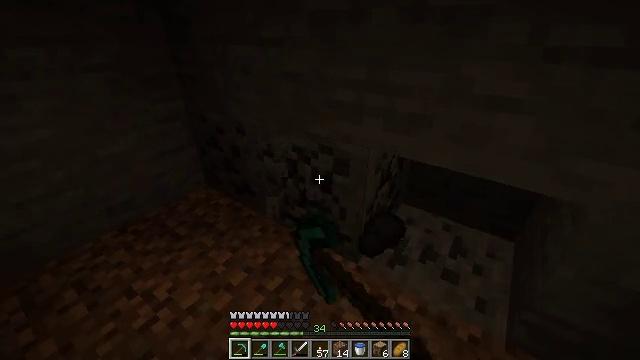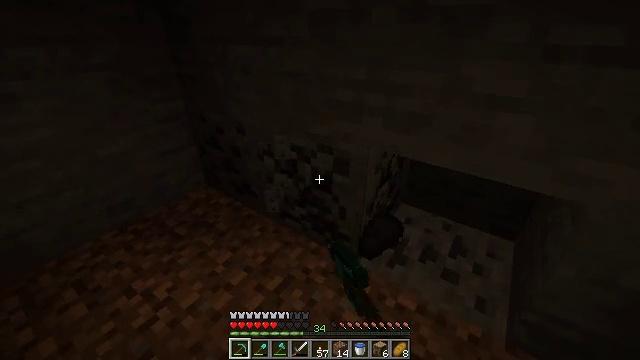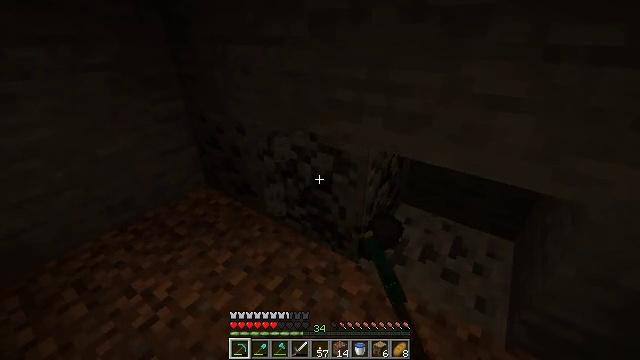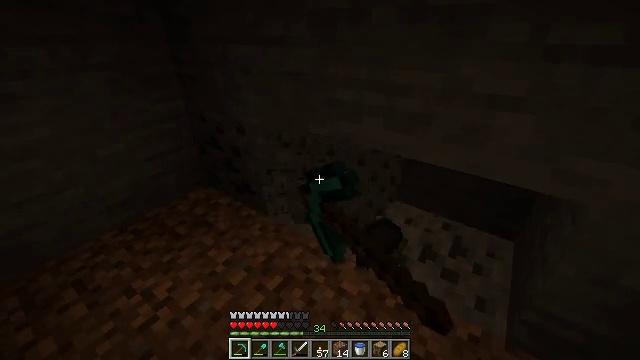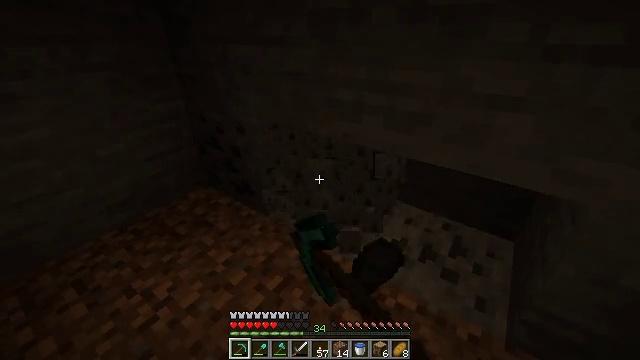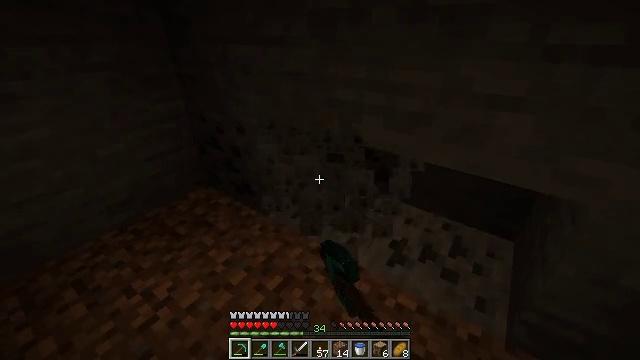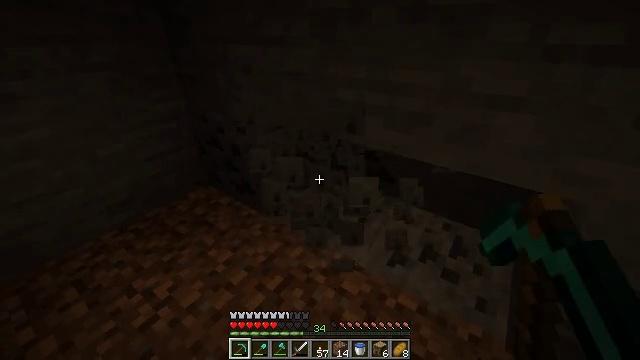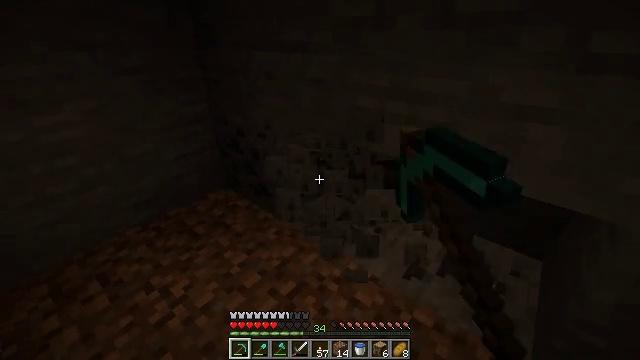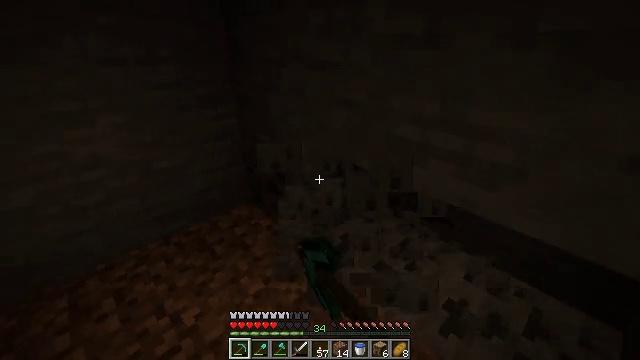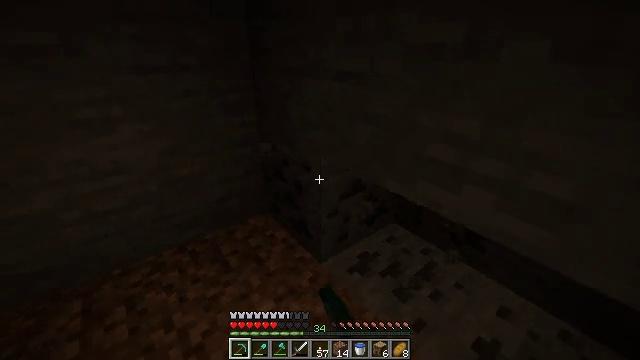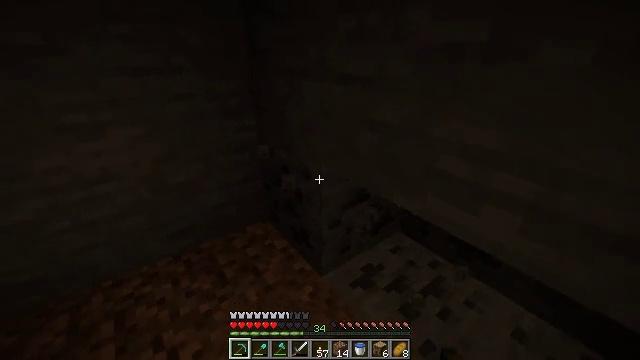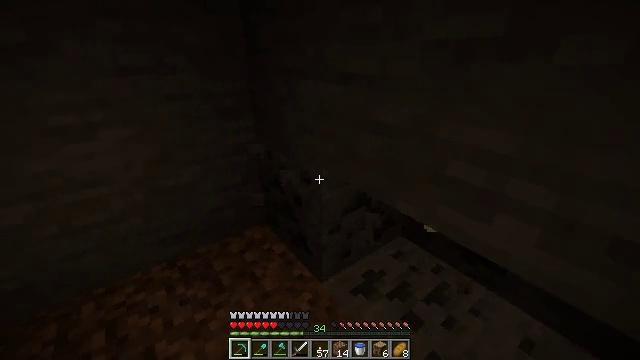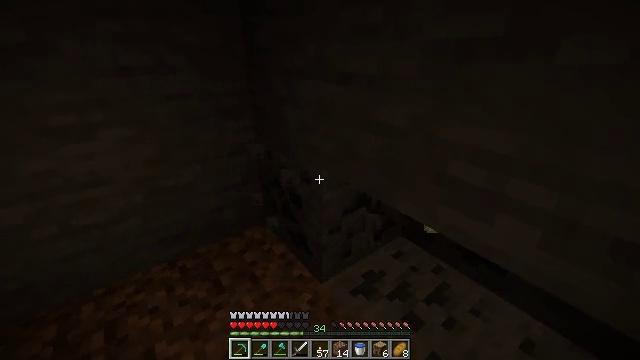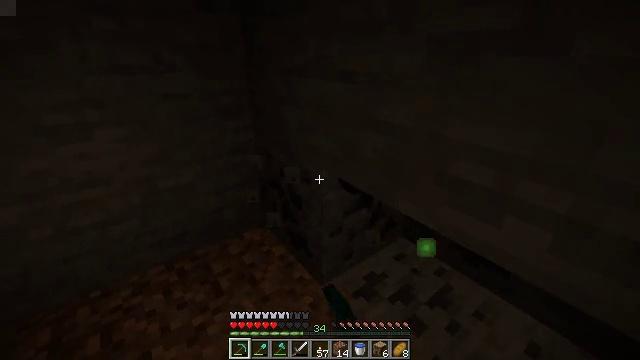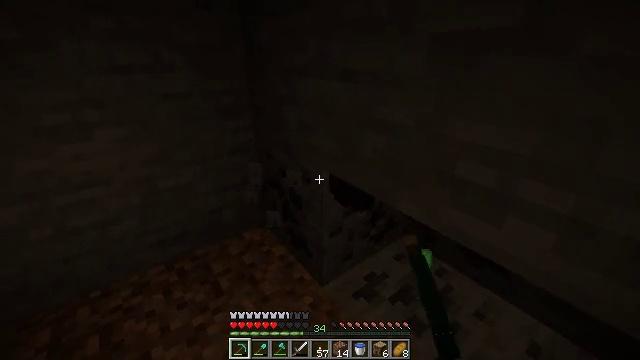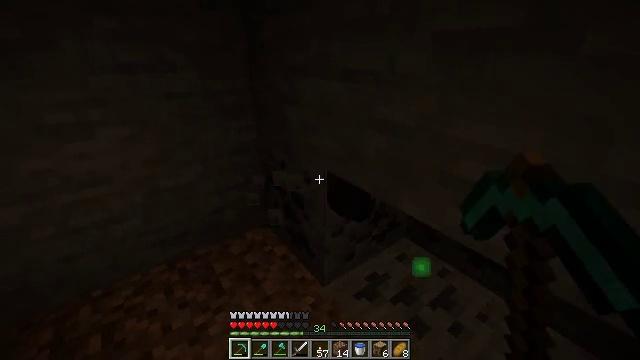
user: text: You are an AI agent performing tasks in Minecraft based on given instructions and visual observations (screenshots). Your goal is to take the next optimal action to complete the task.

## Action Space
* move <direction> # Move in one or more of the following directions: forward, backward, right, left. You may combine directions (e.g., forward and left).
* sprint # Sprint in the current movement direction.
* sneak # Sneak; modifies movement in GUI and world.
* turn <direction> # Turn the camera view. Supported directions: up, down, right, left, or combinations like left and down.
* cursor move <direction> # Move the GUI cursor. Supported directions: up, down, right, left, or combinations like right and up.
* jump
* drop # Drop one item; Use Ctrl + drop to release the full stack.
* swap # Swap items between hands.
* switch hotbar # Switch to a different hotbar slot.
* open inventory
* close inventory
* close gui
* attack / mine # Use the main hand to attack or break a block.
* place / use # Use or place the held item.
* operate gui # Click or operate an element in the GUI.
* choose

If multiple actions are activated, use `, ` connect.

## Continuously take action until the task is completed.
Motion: motion action
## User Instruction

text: Gather coal ore with a pickaxe.
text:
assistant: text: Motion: attack / mine
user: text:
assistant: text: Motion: attack / mine
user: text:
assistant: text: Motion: attack / mine
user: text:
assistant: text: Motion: attack / mine
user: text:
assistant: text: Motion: attack / mine
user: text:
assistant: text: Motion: attack / mine
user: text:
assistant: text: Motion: move forward, turn left and up, attack / mine
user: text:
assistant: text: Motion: move forward, turn left and up, attack / mine
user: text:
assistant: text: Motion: move forward, turn left and up, attack / mine
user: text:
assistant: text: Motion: attack / mine
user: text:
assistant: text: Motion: attack / mine
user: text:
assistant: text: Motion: attack / mine
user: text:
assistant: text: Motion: attack / mine
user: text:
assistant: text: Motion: attack / mine
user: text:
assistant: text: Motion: attack / mine
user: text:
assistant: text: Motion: turn left, attack / mine
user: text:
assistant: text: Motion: attack / mine
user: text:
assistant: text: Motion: attack / mine
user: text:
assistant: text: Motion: attack / mine
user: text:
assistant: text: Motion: attack / mine
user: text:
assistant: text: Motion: attack / mine
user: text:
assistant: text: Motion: attack / mine
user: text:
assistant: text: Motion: attack / mine
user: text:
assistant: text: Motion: attack / mine
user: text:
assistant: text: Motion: attack / mine
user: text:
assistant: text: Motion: attack / mine